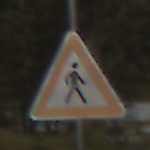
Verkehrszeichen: FussgaengerLinks
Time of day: MorningAfternoon
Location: Outdoor (Nature)
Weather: Clear
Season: Winter
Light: Natural